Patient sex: F
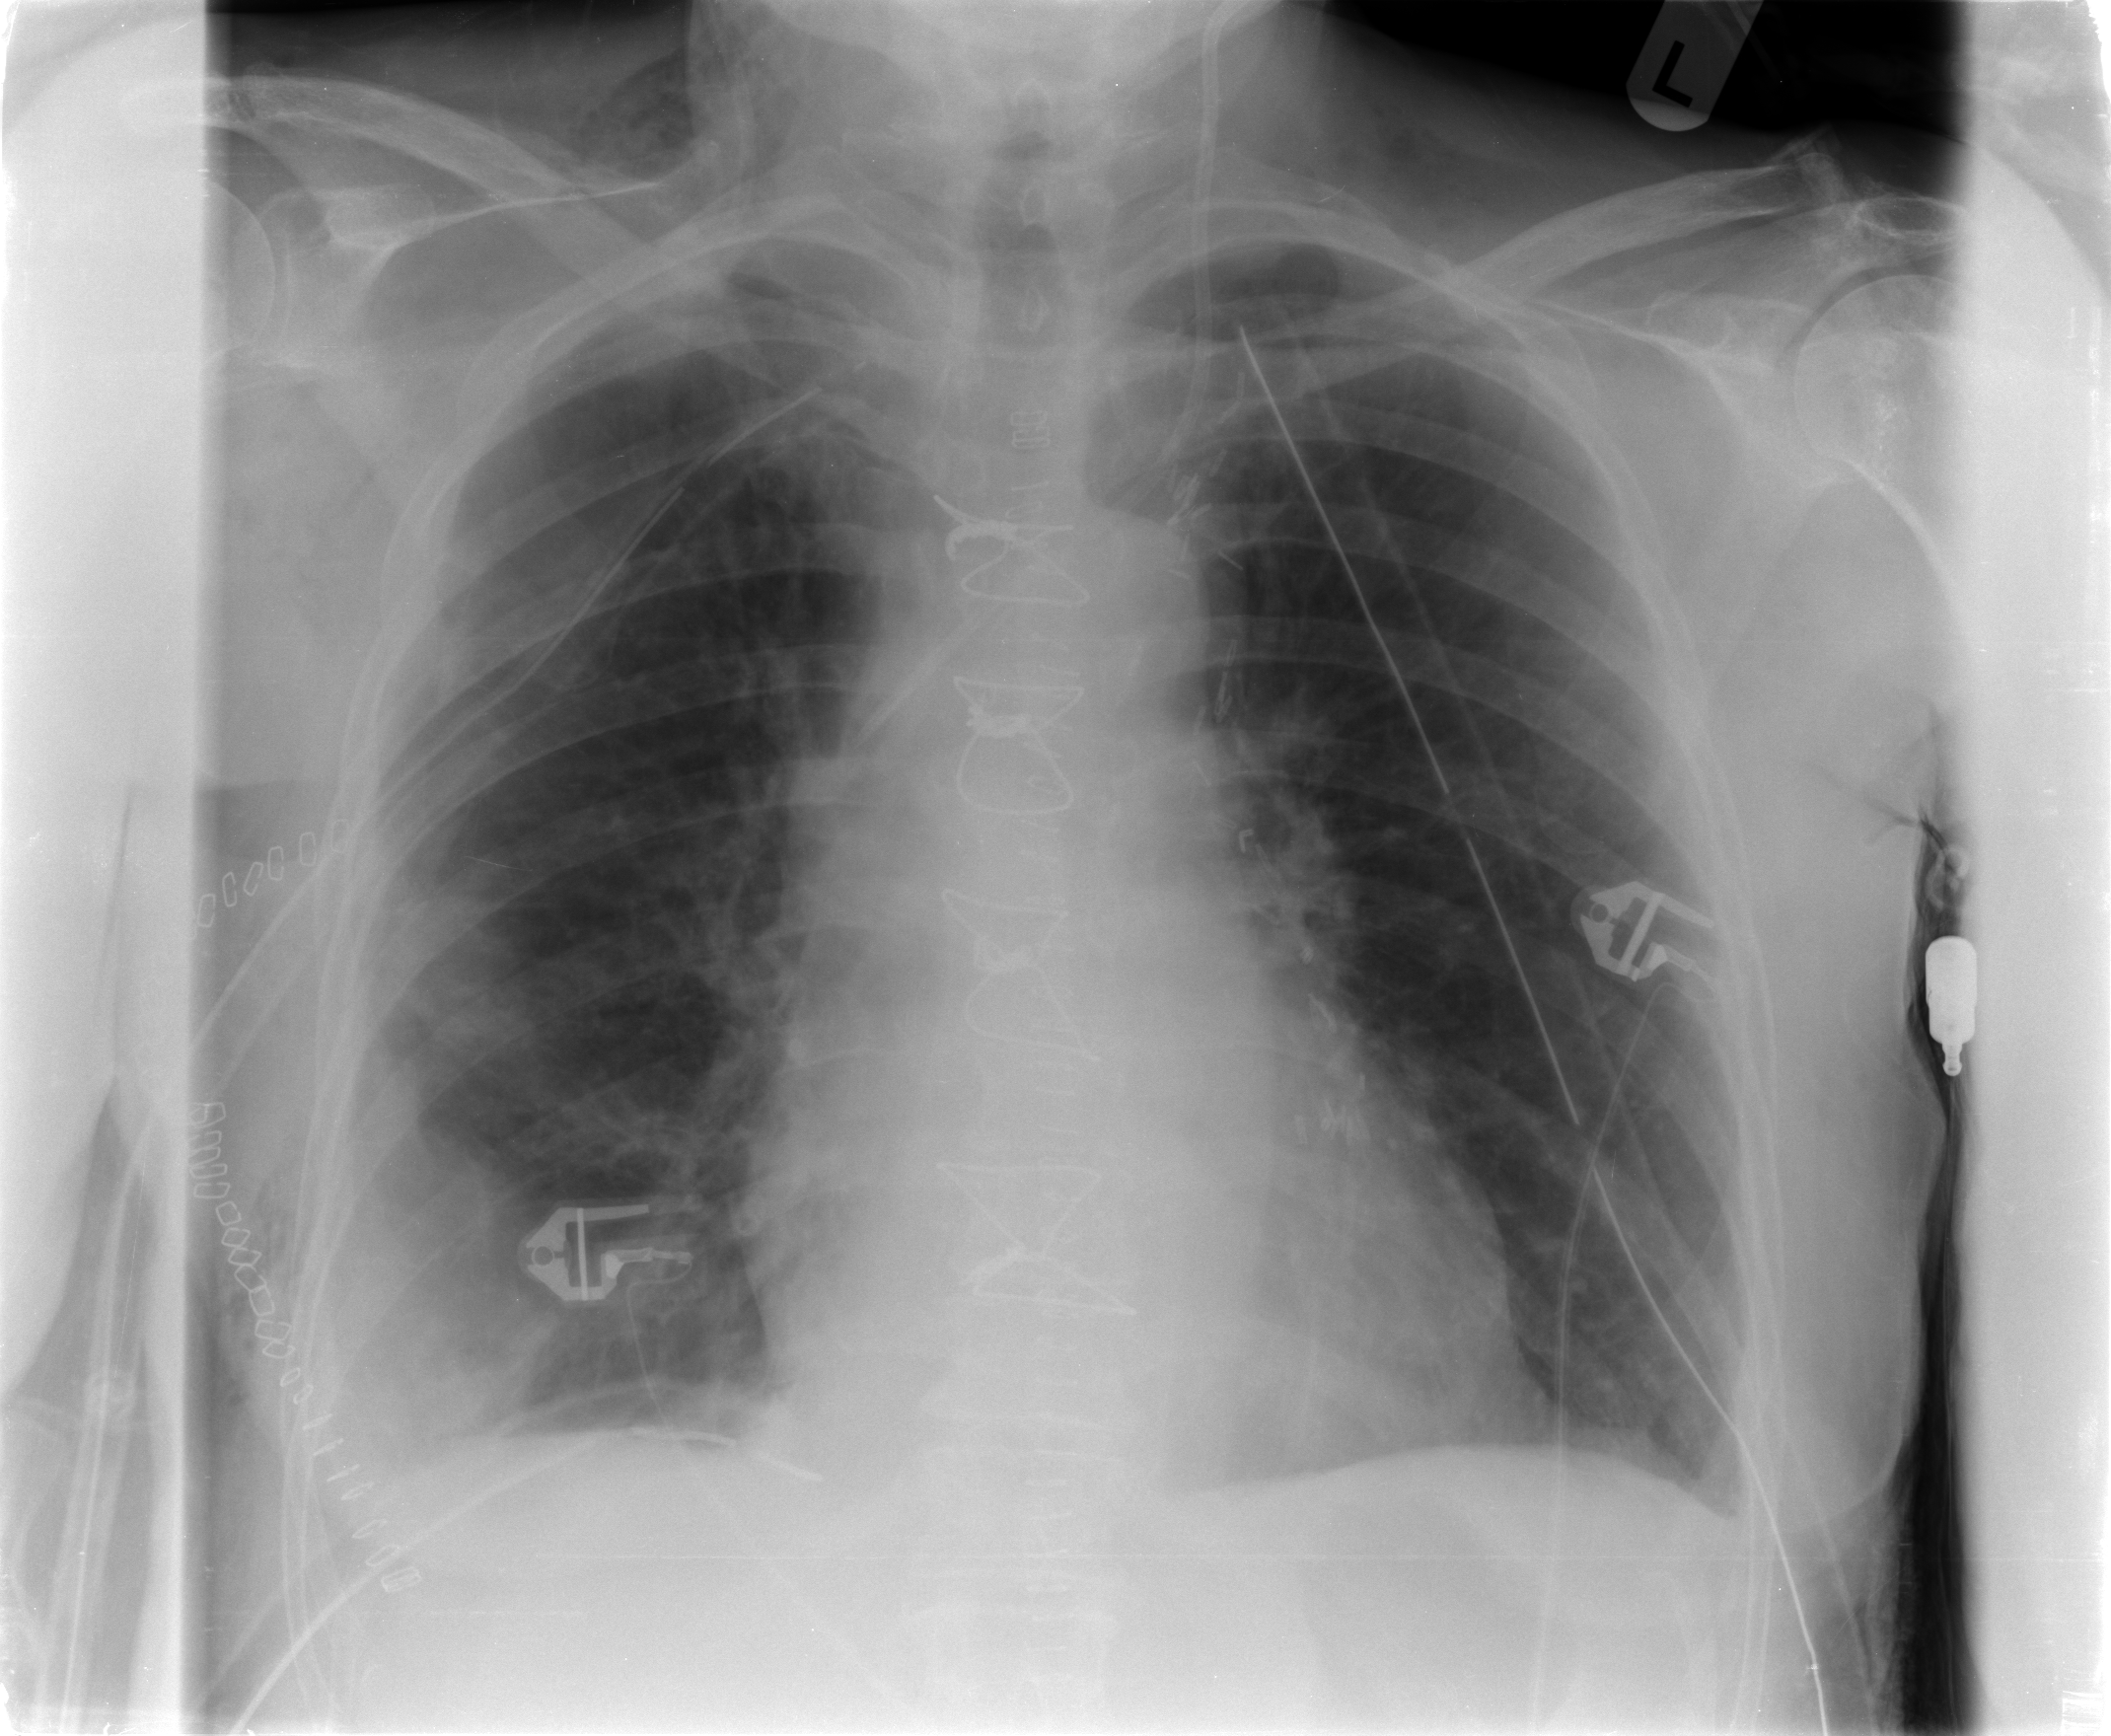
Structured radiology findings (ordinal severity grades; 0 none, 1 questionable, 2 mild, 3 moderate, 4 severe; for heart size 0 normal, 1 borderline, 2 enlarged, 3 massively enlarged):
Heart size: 0
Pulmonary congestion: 1
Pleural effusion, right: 2
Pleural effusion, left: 1
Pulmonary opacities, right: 0
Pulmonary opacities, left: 0
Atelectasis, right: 2
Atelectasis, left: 0